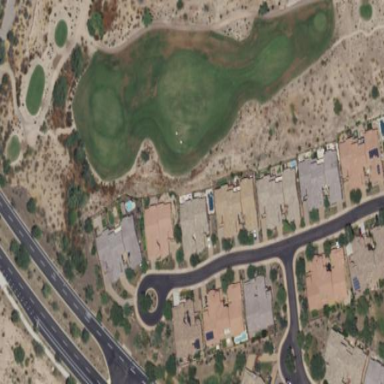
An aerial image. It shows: Rough area in golf course.